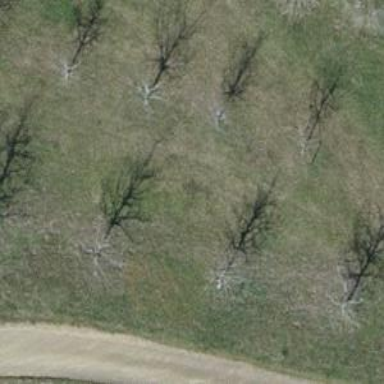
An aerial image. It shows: Row of trees in natural setting.